Interaction volume radius: 5 \u00c5
Interaction volume height: 20 \u00c5
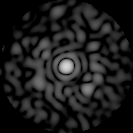
Disorder parameter: 0.8402